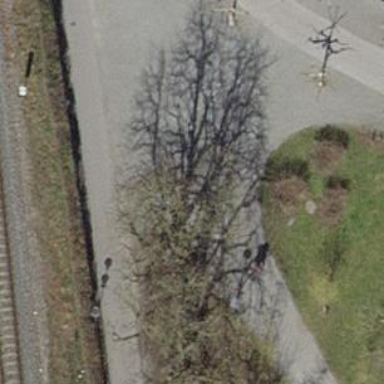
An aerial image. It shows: Footway with surface of fine gravel.